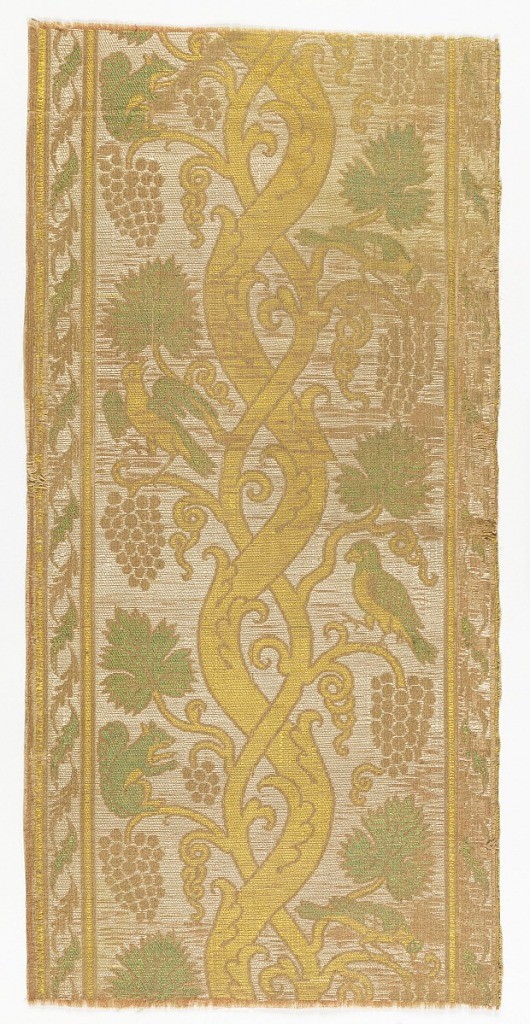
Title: Border
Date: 16th century
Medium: silk Technique: brocatelle
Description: Border with a grapevine motif. Birds and squirrels sit on branches, some appear to be eating grapes.